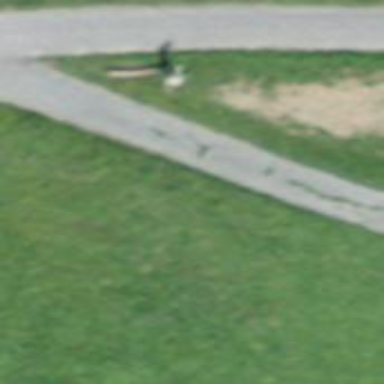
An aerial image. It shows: Brown bench.